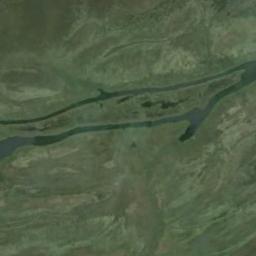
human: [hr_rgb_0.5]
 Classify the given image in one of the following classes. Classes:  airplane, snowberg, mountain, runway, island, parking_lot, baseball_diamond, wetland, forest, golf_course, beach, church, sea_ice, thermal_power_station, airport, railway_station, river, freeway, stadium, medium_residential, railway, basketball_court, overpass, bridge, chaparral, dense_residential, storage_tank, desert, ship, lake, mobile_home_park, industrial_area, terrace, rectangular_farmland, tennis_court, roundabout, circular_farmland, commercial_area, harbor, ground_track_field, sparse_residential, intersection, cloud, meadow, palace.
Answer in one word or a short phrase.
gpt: river